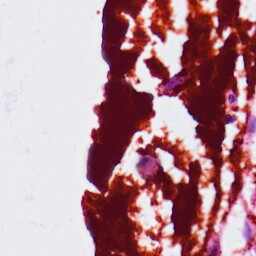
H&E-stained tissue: Lung